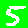
Digit: 5